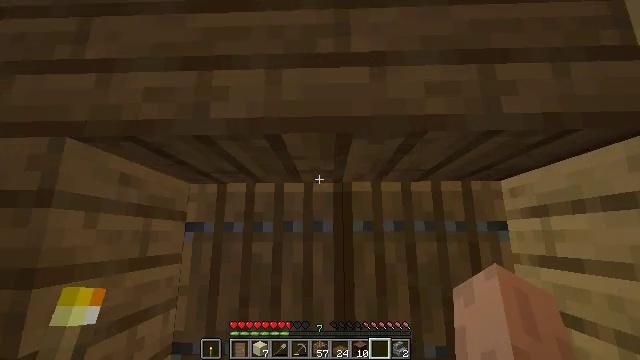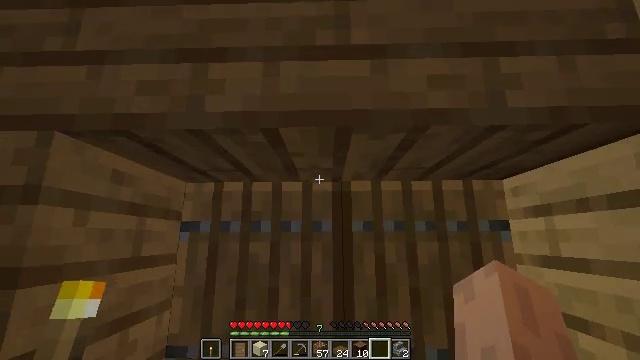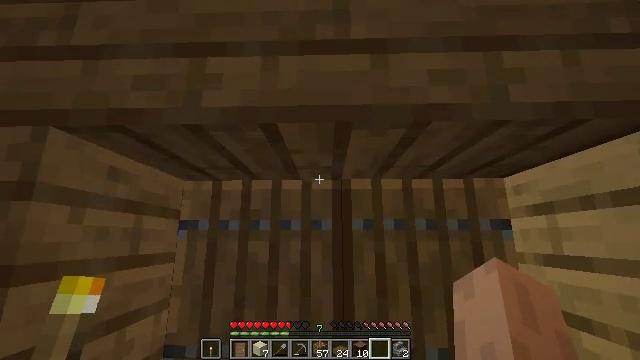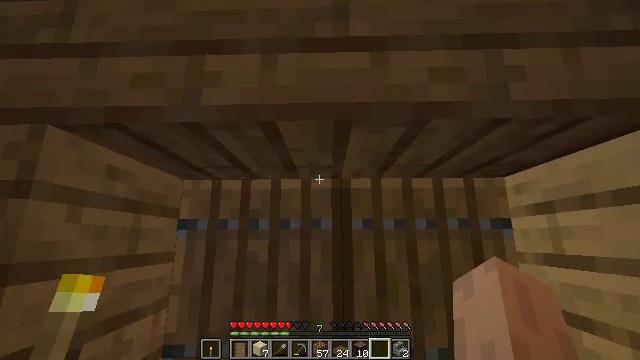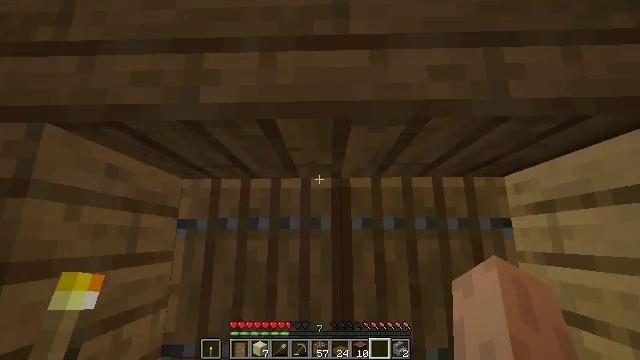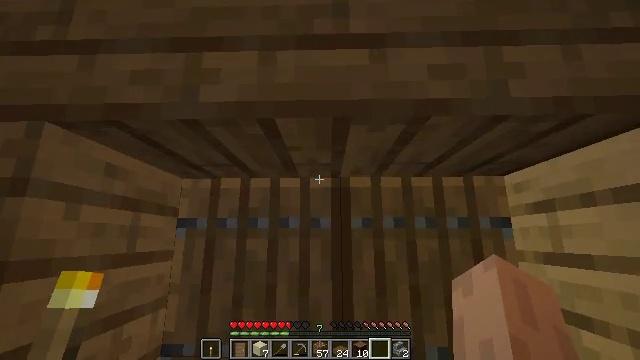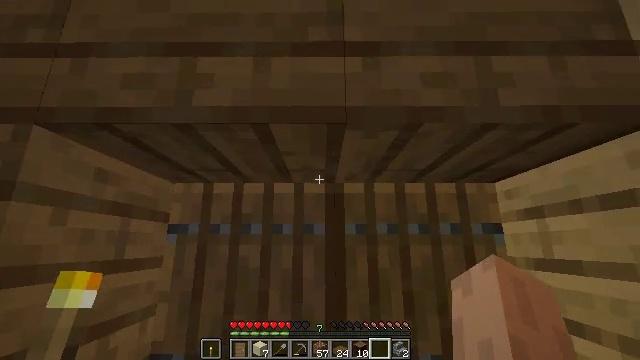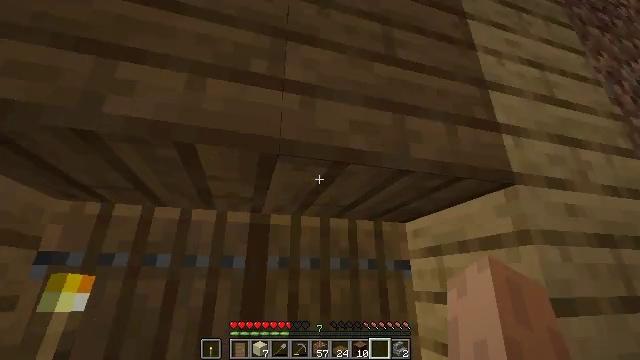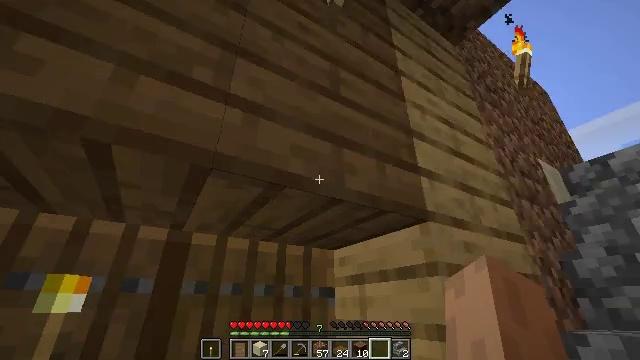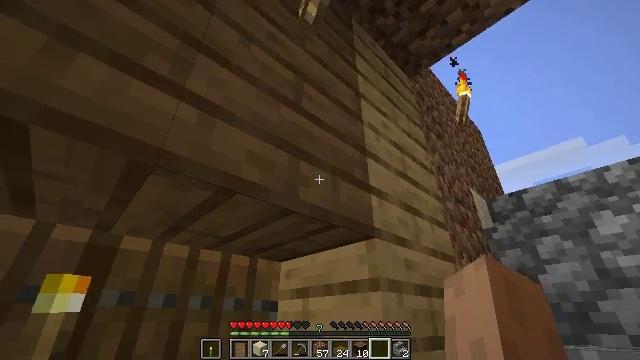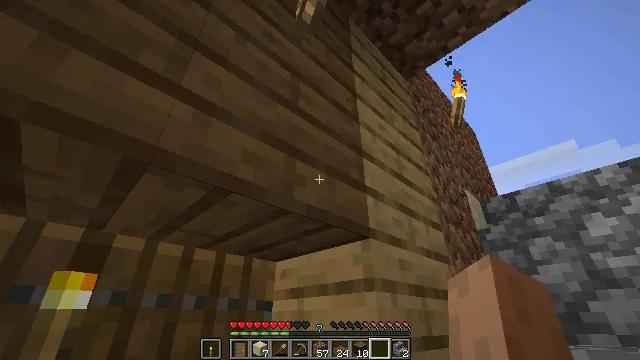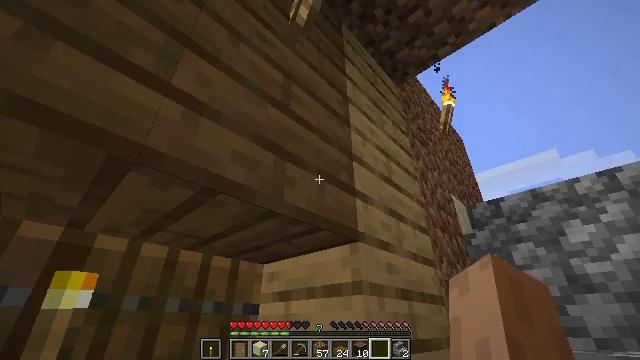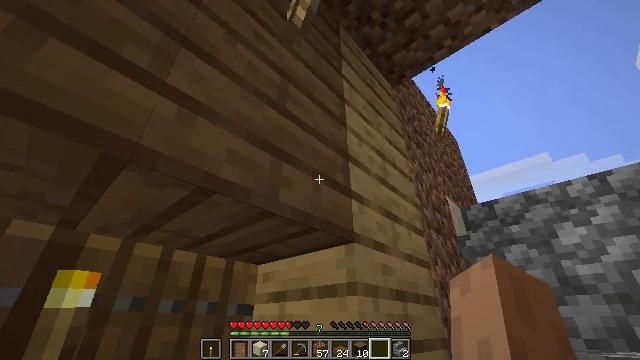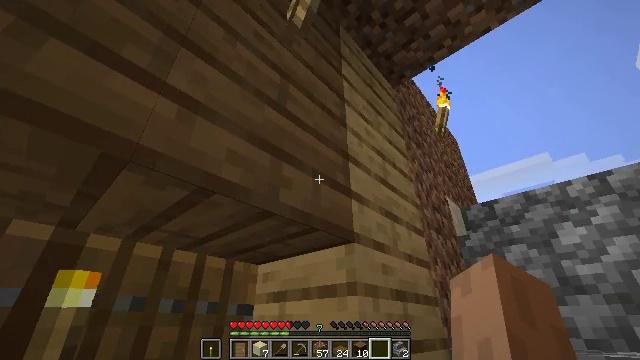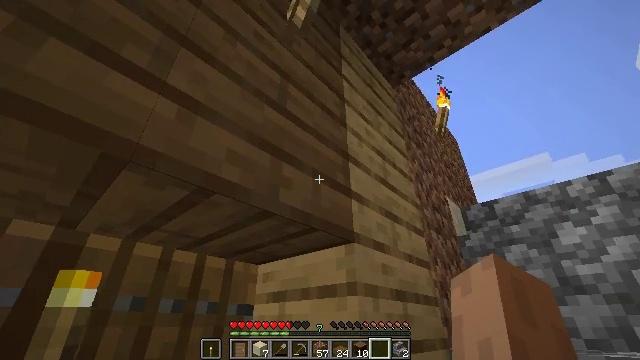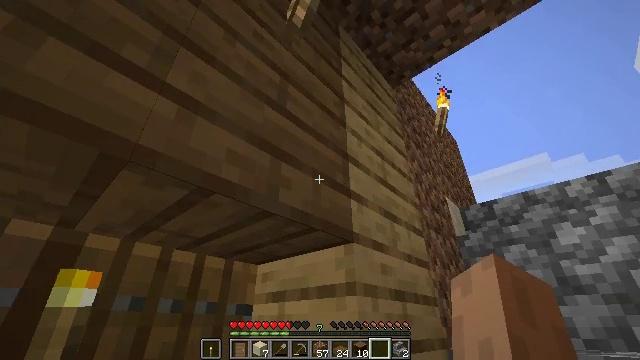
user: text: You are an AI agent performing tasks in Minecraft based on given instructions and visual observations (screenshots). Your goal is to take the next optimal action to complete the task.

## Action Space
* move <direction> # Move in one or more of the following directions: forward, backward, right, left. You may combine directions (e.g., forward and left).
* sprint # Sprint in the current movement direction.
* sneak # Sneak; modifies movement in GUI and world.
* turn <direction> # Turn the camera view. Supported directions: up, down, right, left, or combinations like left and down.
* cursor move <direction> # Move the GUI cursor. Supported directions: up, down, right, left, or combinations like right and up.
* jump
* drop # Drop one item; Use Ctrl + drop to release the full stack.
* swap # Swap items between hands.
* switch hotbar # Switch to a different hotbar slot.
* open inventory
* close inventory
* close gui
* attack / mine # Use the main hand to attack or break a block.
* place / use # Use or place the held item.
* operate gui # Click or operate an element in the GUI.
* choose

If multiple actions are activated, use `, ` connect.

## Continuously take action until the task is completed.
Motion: motion action
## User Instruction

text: Collect spruce planks from an old building.
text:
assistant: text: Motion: no_op
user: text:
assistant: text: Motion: no_op
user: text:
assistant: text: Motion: no_op
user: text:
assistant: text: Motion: no_op
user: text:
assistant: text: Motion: no_op
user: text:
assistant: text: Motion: turn right and up
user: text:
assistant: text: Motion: turn right and up
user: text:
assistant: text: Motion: turn right and up
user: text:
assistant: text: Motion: turn right and up
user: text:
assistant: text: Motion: turn right
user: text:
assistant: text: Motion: turn right
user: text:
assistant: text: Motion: turn right
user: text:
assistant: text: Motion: no_op
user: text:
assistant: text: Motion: no_op
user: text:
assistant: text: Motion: no_op
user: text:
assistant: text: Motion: no_op
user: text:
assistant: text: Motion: no_op
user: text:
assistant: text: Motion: no_op
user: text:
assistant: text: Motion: turn left
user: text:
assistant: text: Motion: no_op
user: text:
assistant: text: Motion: turn left
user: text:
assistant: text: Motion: turn left
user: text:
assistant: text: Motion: no_op
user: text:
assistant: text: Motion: no_op
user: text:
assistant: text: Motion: no_op
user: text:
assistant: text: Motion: no_op
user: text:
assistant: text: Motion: no_op
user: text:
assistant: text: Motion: no_op
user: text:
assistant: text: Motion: no_op
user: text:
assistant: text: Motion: no_op